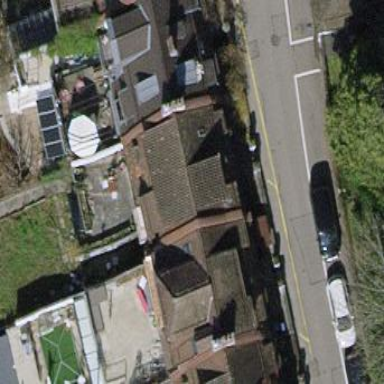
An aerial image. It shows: Terrace building with mansard roof.